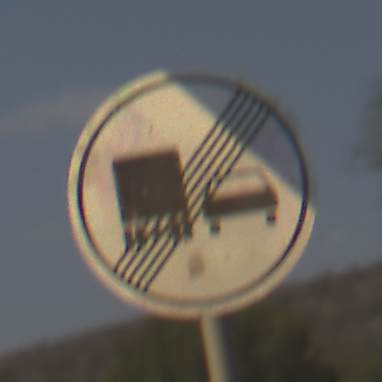
Verkehrszeichen: EndeUeberholverbotKraftfahrzeuge
Umgebung: Outdoor, Nature
Tageszeit: MorningAfternoon
Wetter: PartlyCloudy
Licht: Natural
Jahreszeit: NotSpecified
Kontrast: HighContrast